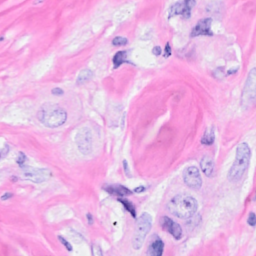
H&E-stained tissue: Breast